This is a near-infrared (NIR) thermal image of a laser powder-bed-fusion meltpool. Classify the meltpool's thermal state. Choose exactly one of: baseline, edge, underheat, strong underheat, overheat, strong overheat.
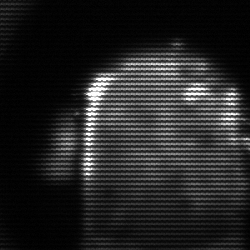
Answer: baseline